Question: I have some data that looks like this

What is the typical way to do a polynomial map of z based on x and y? I have used numpy.polyfit in the past to do similar things in 2 dimensions, so I suppose I could just iterate through all the points and then fit those answers with another 1d polyfit. However, it seems there should be a more straight forward way.
By the way the picture shows 2 different sets of data that would be fit with different equations.
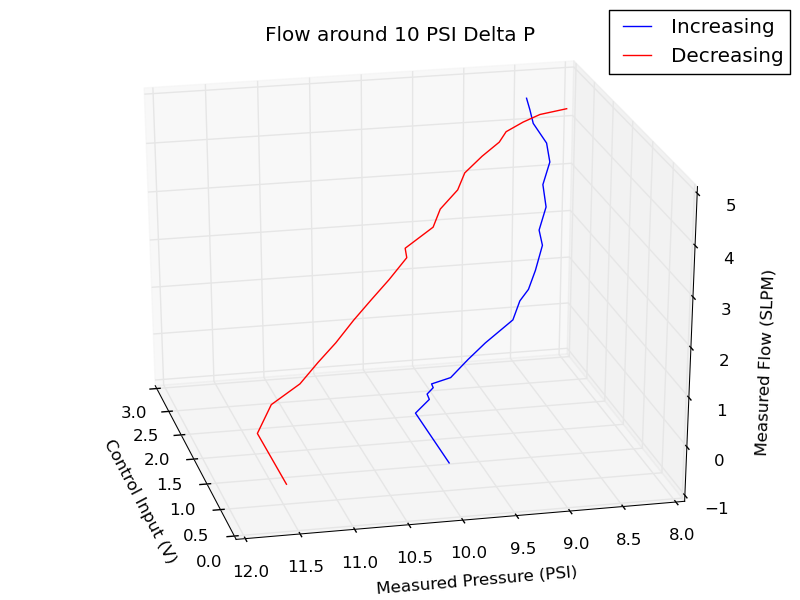
Answer: It seems to me that what you really want is to fit a surface (<URL>, but you have only one single line of data. This is like solving for two unknowns with only one equation - the problem is, basically, how could you decide if the difference in your red line from A to B was caused by the change in PSI, or the change in V?
My suggestions:
- - - -